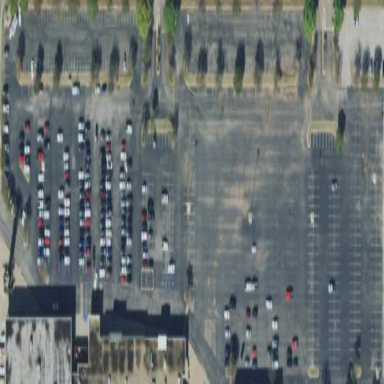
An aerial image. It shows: Parking area.